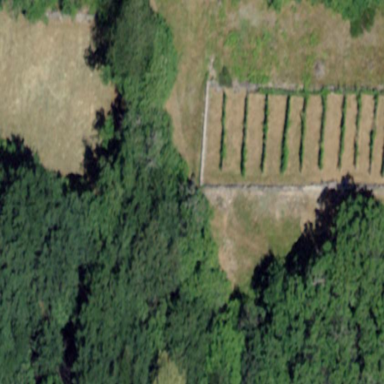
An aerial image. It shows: Fenced vineyard.